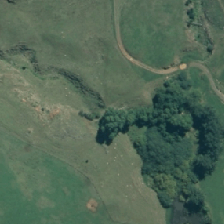
Land cover: low_producing_grassland